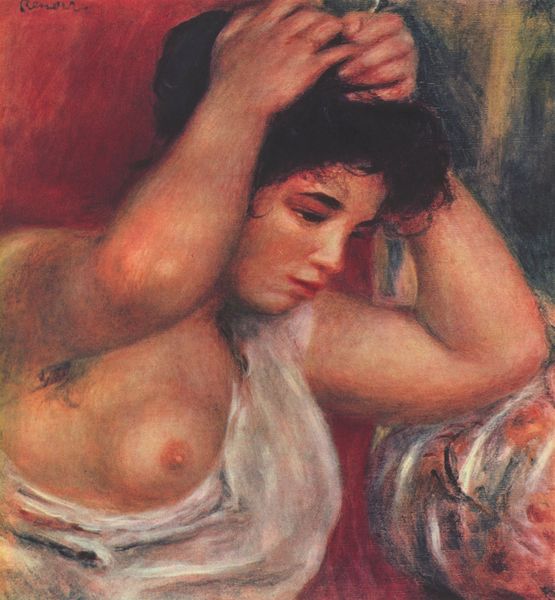
Titel: Junge Frau beim Frisieren
Künstler: Pierre Auguste Renoir
Standort: Paris
Institution: Privatsammlung
Schlagwörter: akt, blau, dunkel, gemälde, hand, haut, kopf, nackt, schatten, umhang, weiß, gelb, grün, impressionismus, mädchen, braun, brust, busen, finger, frau, frisur, glas, haar, hintergrund, kleid, mund, nase, profil, renoir, schwarz, blick, dame, rot, tuch, hemd, wand, arm, arme, augen, bluse, falten, gesicht, hände, portrait, porträt, vorhang, pastos, gewand, haare, pose, fassen, nachthemd, augenbrauen, brünett, kinn, lippen, locke, locken, rechts, rosa, dutt, seitlich, wangen, kissen, zopf, detail, mimik, halbakt, halbnackt, augenbraue, brustwarze, ellenbogen, nagel, entblösst, oben, unten, wei, bad, ellebogen, schwarze haare, morgentoilette, nakt, toilette, toga, achsel, sinnlich, frisieren, kämmen, tunika, haarnadel, pflege, schwarzhaarig, nippel, gehoben, hochstecken, aufstecken, achselhaare, achselhaar, feststecken, h nde, teilakt, schwarze haaree, axelhaar, arme über dem kopf